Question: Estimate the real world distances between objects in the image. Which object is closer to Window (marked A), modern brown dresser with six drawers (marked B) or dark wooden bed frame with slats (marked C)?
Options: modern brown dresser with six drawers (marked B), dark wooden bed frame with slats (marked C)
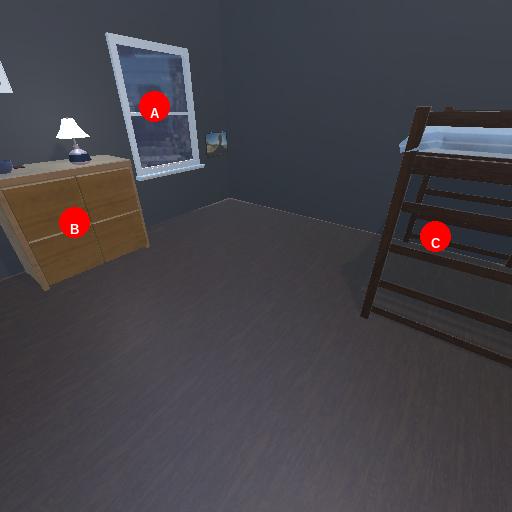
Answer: modern brown dresser with six drawers (marked B)